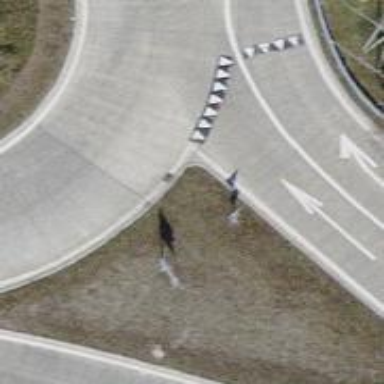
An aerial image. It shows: Primary road with asphalt surface.